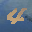
Label: 4